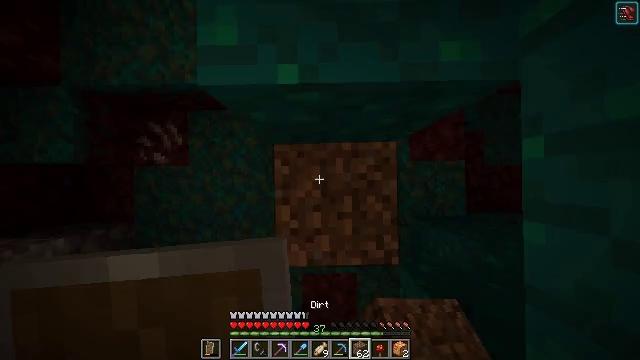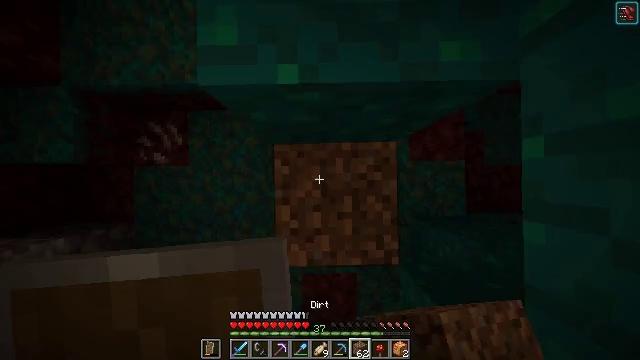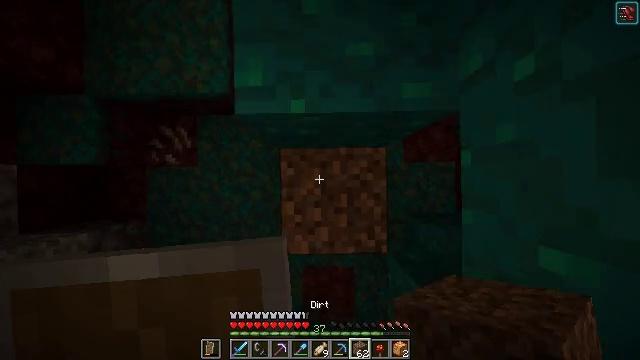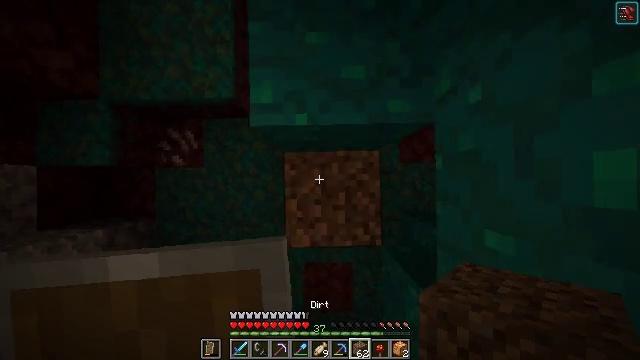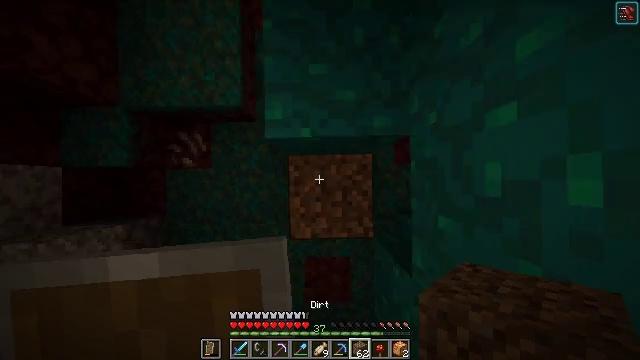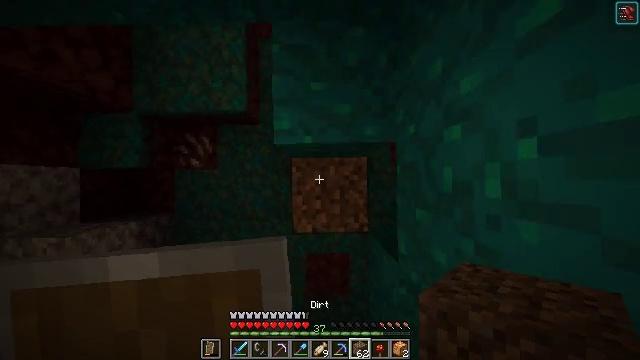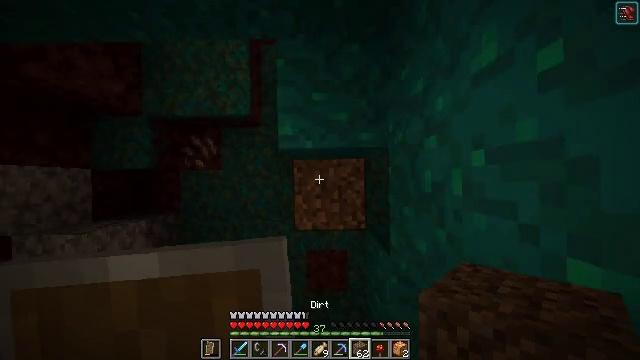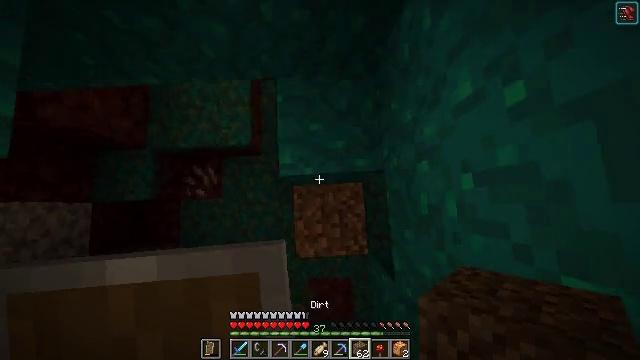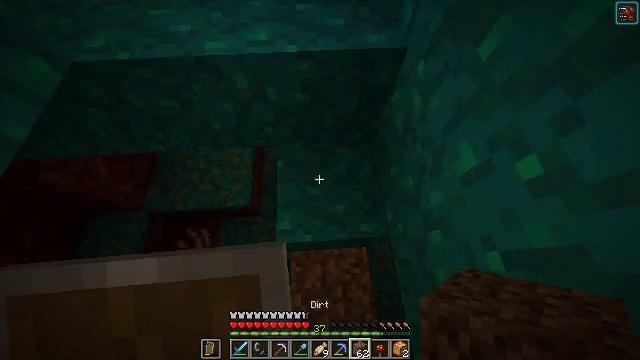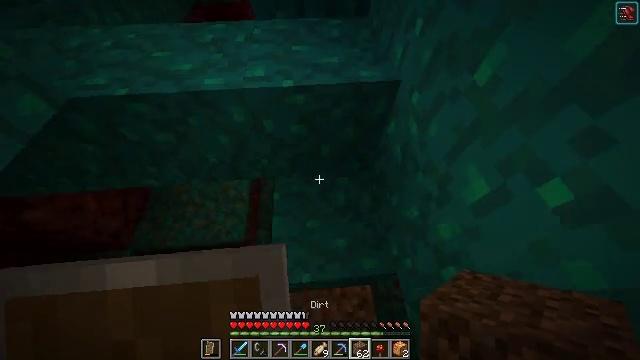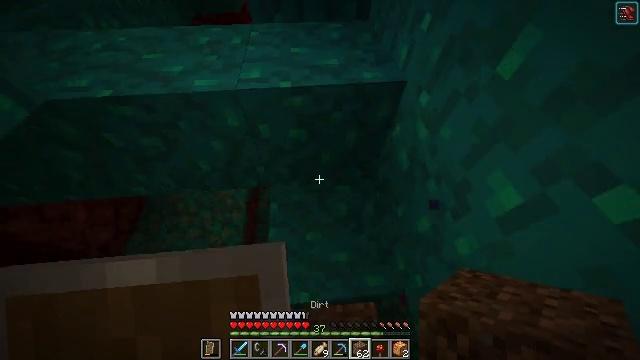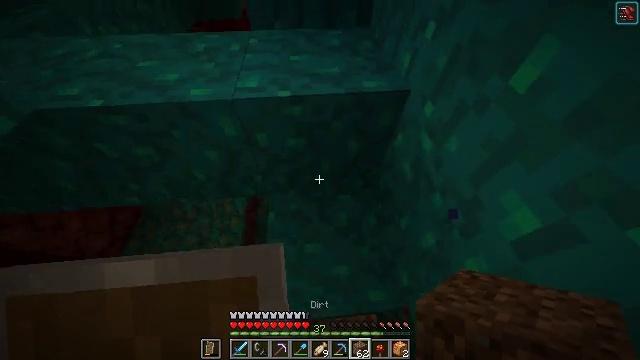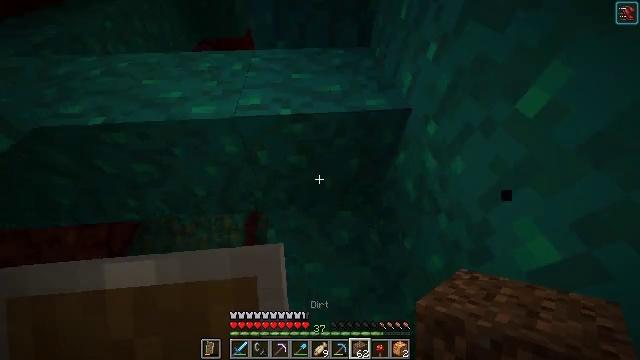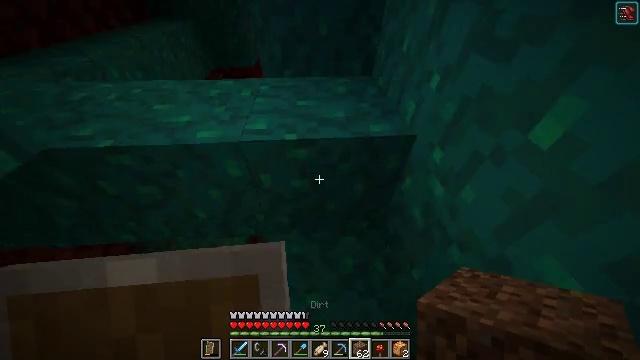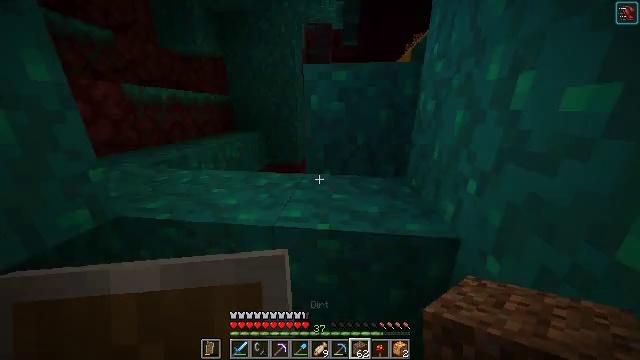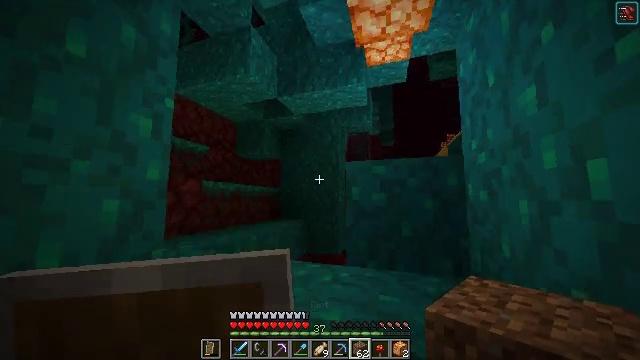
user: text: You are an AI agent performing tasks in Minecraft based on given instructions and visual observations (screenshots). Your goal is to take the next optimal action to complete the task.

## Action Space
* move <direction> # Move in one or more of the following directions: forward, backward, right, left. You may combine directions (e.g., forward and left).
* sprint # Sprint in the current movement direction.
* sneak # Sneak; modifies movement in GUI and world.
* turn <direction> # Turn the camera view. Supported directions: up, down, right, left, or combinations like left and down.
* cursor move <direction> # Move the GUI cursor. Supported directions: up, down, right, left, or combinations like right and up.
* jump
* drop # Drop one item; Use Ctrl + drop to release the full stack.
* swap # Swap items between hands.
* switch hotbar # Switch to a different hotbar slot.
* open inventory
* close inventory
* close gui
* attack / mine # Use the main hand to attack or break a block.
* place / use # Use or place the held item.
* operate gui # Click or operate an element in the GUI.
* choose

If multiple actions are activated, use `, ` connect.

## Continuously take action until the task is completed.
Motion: motion action
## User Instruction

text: Mine the shroomlight block.
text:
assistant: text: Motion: no_op
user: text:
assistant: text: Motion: jump
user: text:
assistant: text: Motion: jump
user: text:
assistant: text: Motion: jump
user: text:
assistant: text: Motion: jump
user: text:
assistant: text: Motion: move forward, jump
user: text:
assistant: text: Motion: move forward, turn right and up, jump
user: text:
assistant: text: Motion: move forward, turn up, jump
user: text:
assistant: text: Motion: move forward, turn right and up, jump
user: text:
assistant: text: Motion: turn up
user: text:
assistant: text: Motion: turn up
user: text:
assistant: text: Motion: turn up
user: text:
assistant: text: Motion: turn left and up
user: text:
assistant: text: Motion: turn left and up
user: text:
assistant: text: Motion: turn left and up
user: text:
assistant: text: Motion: turn left and up
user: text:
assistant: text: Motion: turn up
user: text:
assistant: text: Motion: no_op
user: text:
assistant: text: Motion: turn up
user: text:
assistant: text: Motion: no_op
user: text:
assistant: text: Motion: no_op
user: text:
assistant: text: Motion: move forward and move right, turn right
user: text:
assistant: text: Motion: move forward and move right, turn right
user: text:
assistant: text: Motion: move forward and move right, turn right
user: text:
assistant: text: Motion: move forward and move right, turn right
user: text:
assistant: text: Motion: turn right and down
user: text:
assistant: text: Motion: turn right and down
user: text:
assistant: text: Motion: turn right and down
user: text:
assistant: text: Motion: turn left and down
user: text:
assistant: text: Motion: turn down